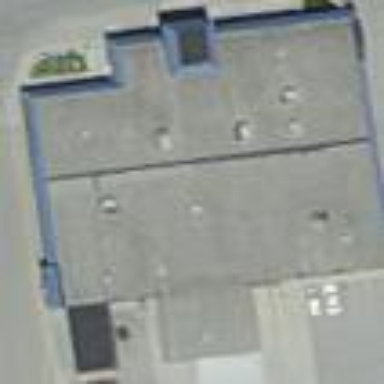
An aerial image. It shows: Building.